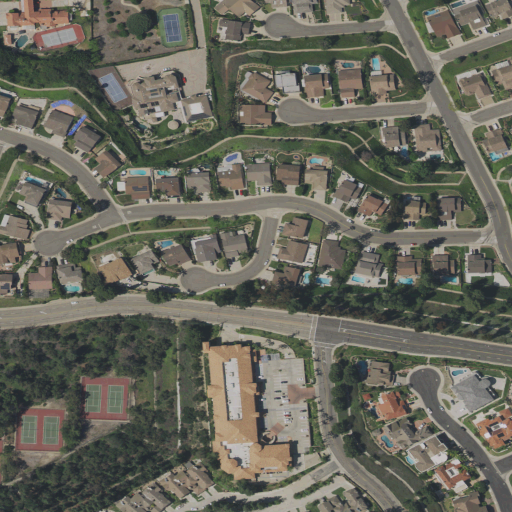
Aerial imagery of ridge(s) in California named Burruel Point containing medium intensity development, low intensity development, open development, and high intensity development